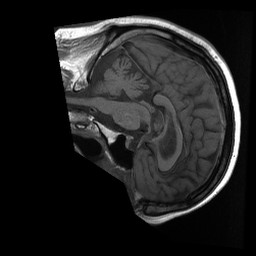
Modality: T1w
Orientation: sagittal
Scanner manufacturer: ge
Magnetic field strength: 1.5 T
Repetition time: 0.5167 s
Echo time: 0.011 s